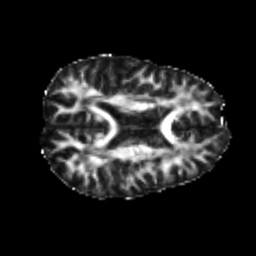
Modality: FA
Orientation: axial
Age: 22
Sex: male
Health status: healthy
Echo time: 0.074 s